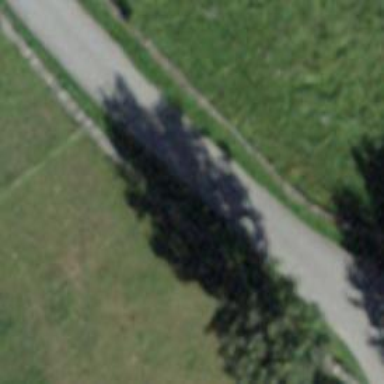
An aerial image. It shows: Bridleway.